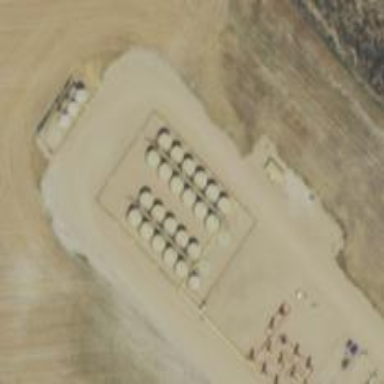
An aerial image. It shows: Storage tank that is man-made.